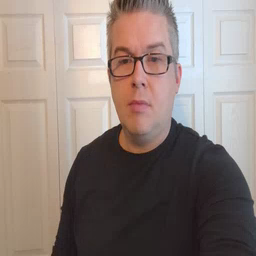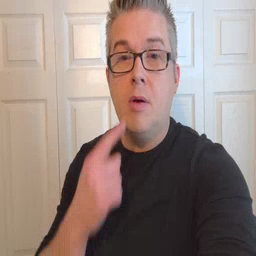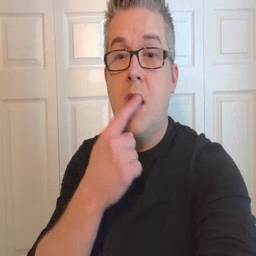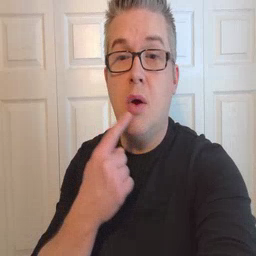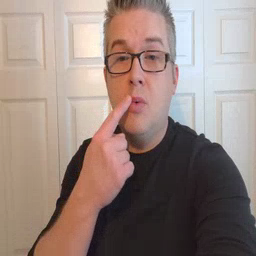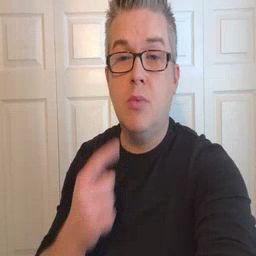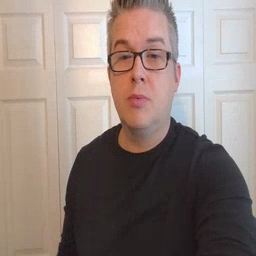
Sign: mouth